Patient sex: M
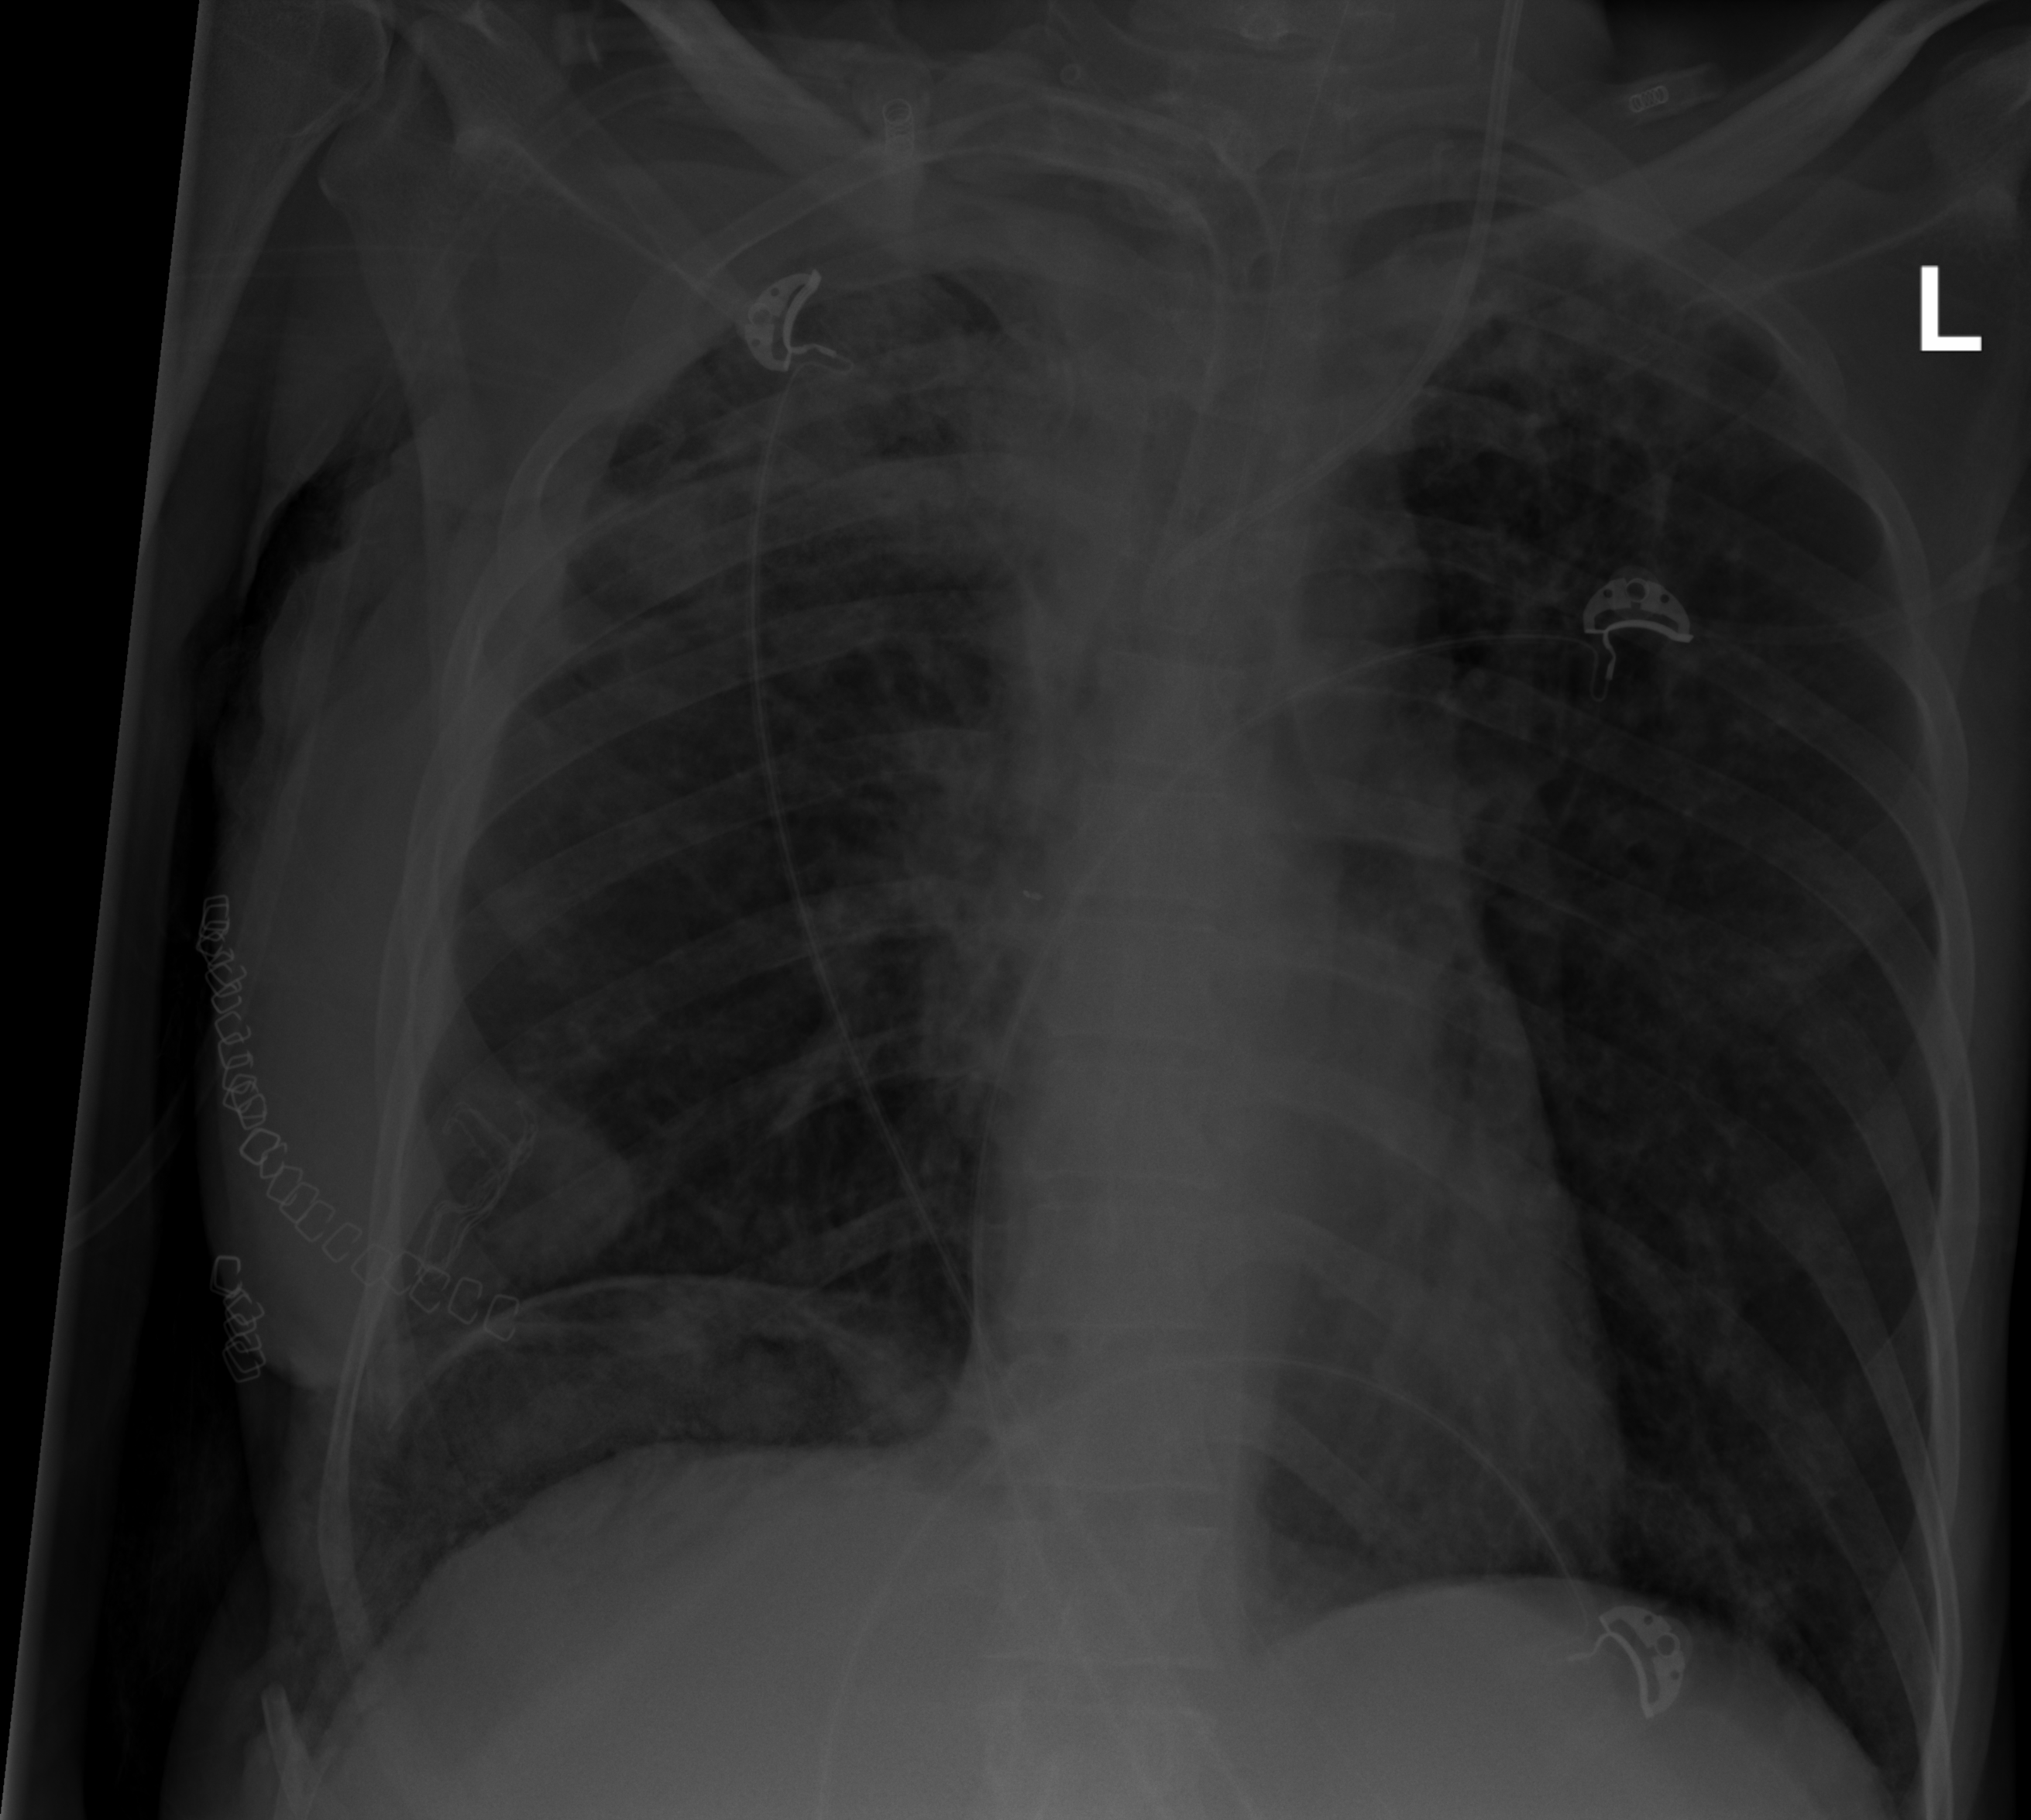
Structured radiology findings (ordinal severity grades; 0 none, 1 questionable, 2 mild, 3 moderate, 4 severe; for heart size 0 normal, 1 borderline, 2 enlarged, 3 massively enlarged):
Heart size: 0
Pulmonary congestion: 0
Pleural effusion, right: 2
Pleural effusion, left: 0
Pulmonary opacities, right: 3
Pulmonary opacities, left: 2
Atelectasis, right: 2
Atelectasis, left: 2